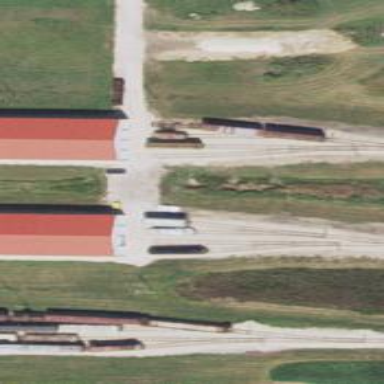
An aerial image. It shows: Preserved rail yard. The area contains preserved railway tracks.